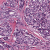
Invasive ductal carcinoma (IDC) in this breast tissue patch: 1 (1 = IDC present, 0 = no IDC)